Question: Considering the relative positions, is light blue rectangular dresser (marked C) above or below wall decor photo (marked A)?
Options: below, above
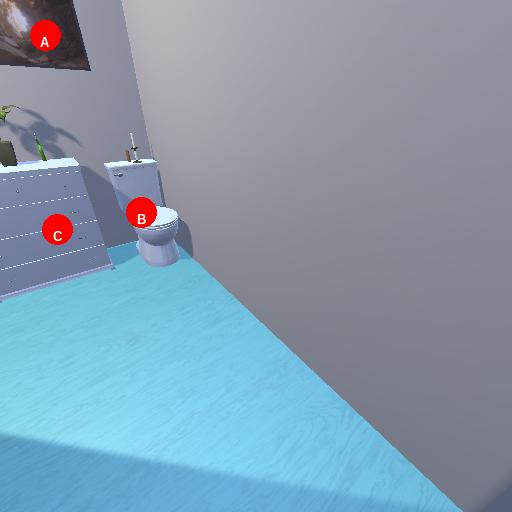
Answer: below